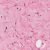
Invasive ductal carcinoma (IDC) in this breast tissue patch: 0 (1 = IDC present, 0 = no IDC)